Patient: sex F, age 62
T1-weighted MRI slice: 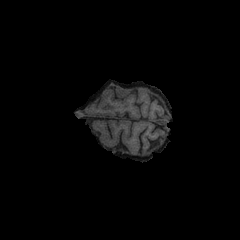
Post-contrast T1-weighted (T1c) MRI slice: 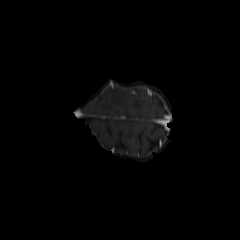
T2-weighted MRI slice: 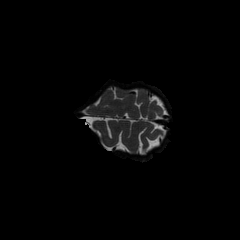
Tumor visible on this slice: no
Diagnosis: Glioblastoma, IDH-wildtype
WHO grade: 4